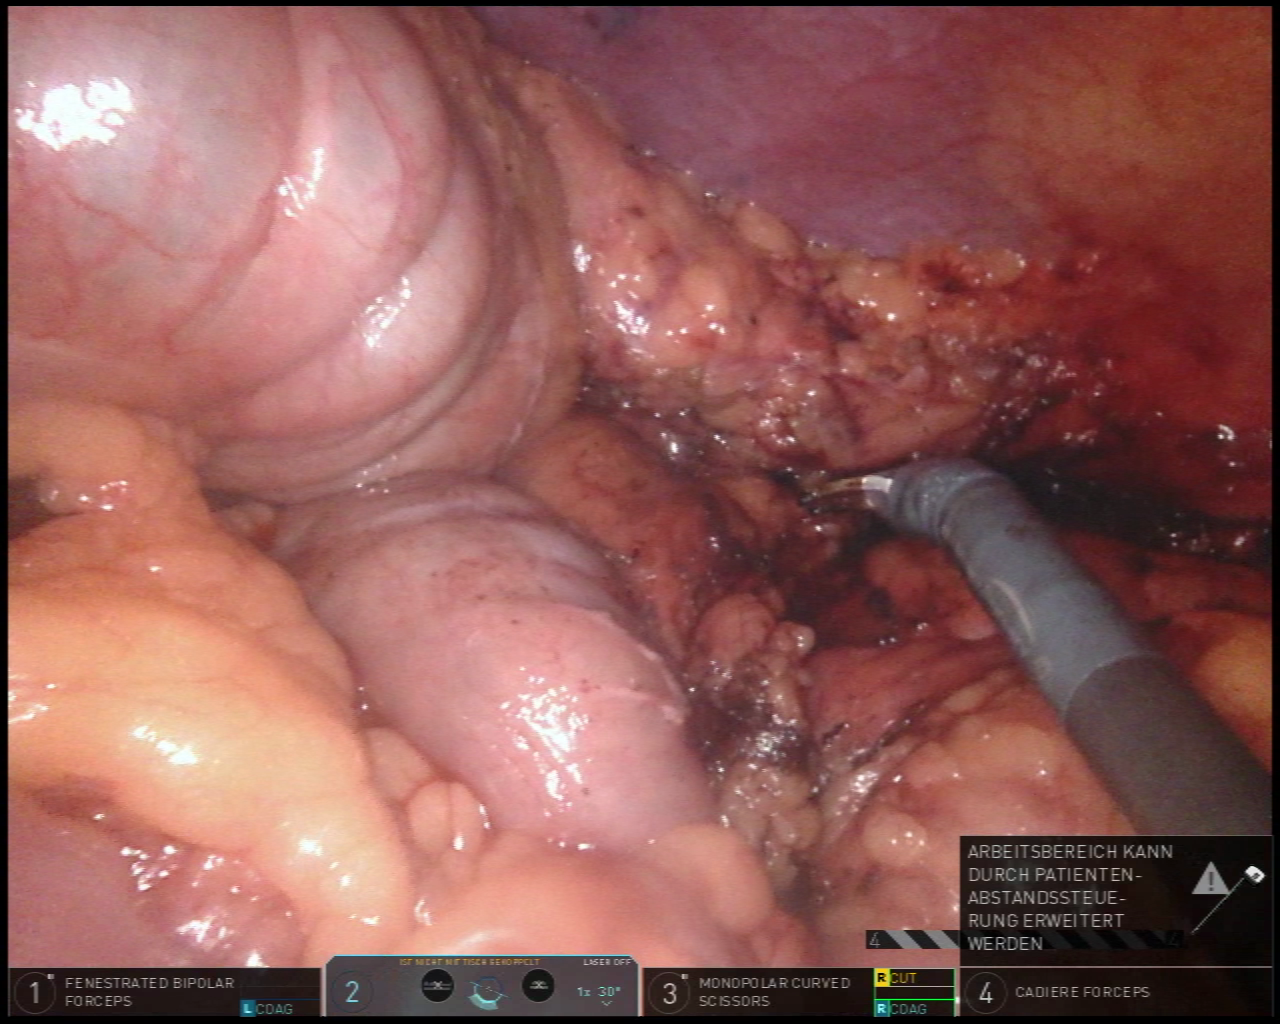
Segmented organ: abdominal_wall
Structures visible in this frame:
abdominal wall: yes
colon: yes
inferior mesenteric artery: no
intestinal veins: no
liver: no
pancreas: no
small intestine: no
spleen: no
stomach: no
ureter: no
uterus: no
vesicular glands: no